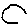
Label: bird